Field crop: maize
Growth stage: 1
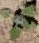
Species: chenopodium